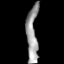
Tissue: lung
Cell type: T cells
Senescence score: 0.6545
Nuclear area (px): 629
Mean DAPI intensity: 154.019